高一 · 立体几何学
将右图所示的一个直角三角形 $A B C\left(\angle C=90^{\circ}\right)$ 绕斜边 $A B$ 旋转一周, 所得到的几何体的正视图是下面四个图形中的（ ）

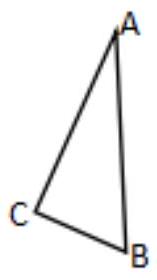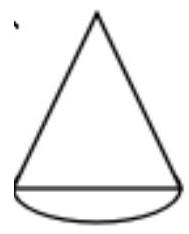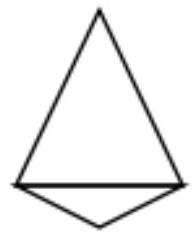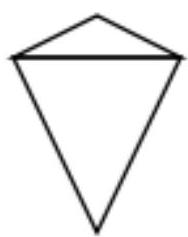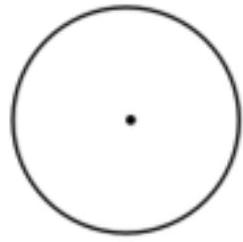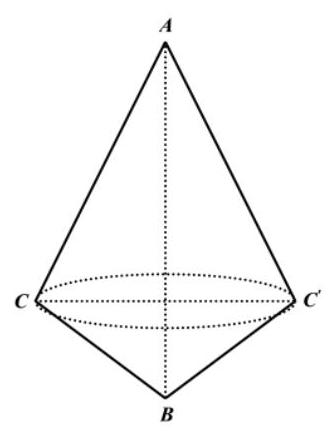
A.

B.

C.

D.

答案: B
解析: 【分析】

根据旋转特点可得几何体, 进而得到正视图.

【详解】

按已知要求旋转后得到的几何体如下图所示:

可知"正视图为四边形 $A C B C^{\prime}$

故选 B

【点睛】